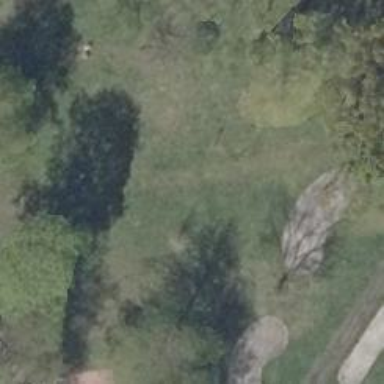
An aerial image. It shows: Park filled with evergreen needle-leaved trees.